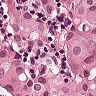
Metastatic tissue present: yes